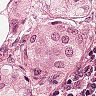
Metastatic tissue present: yes